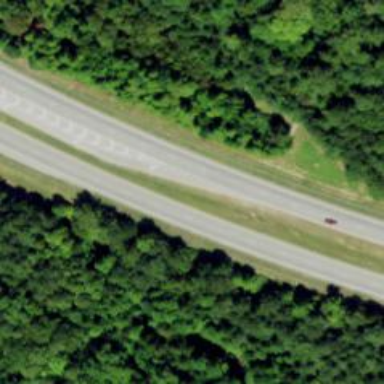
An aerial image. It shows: Asphalt road classified as trunk highway.